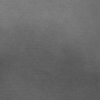
Label: dusty